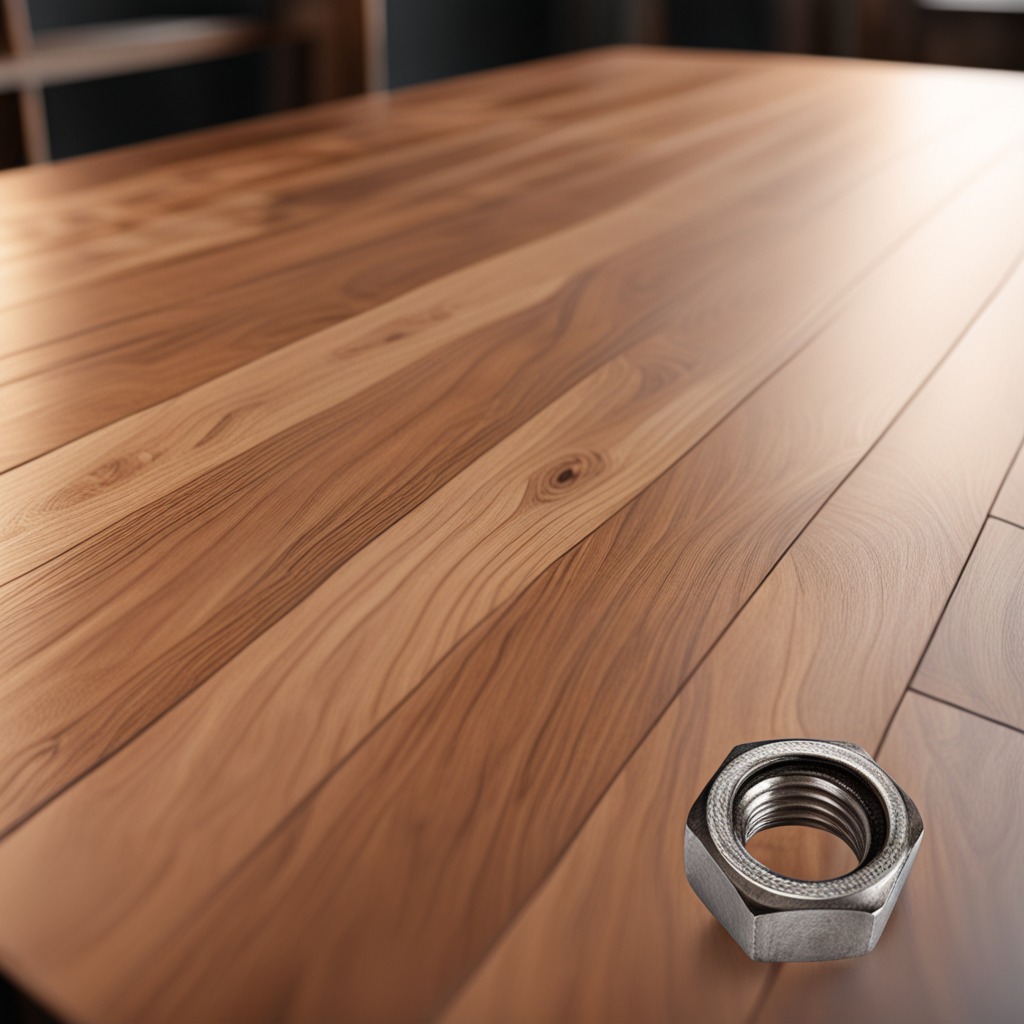
A metal nut is lying on a wooden table in a carpentry studio rich wood textures side lighting.